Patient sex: M
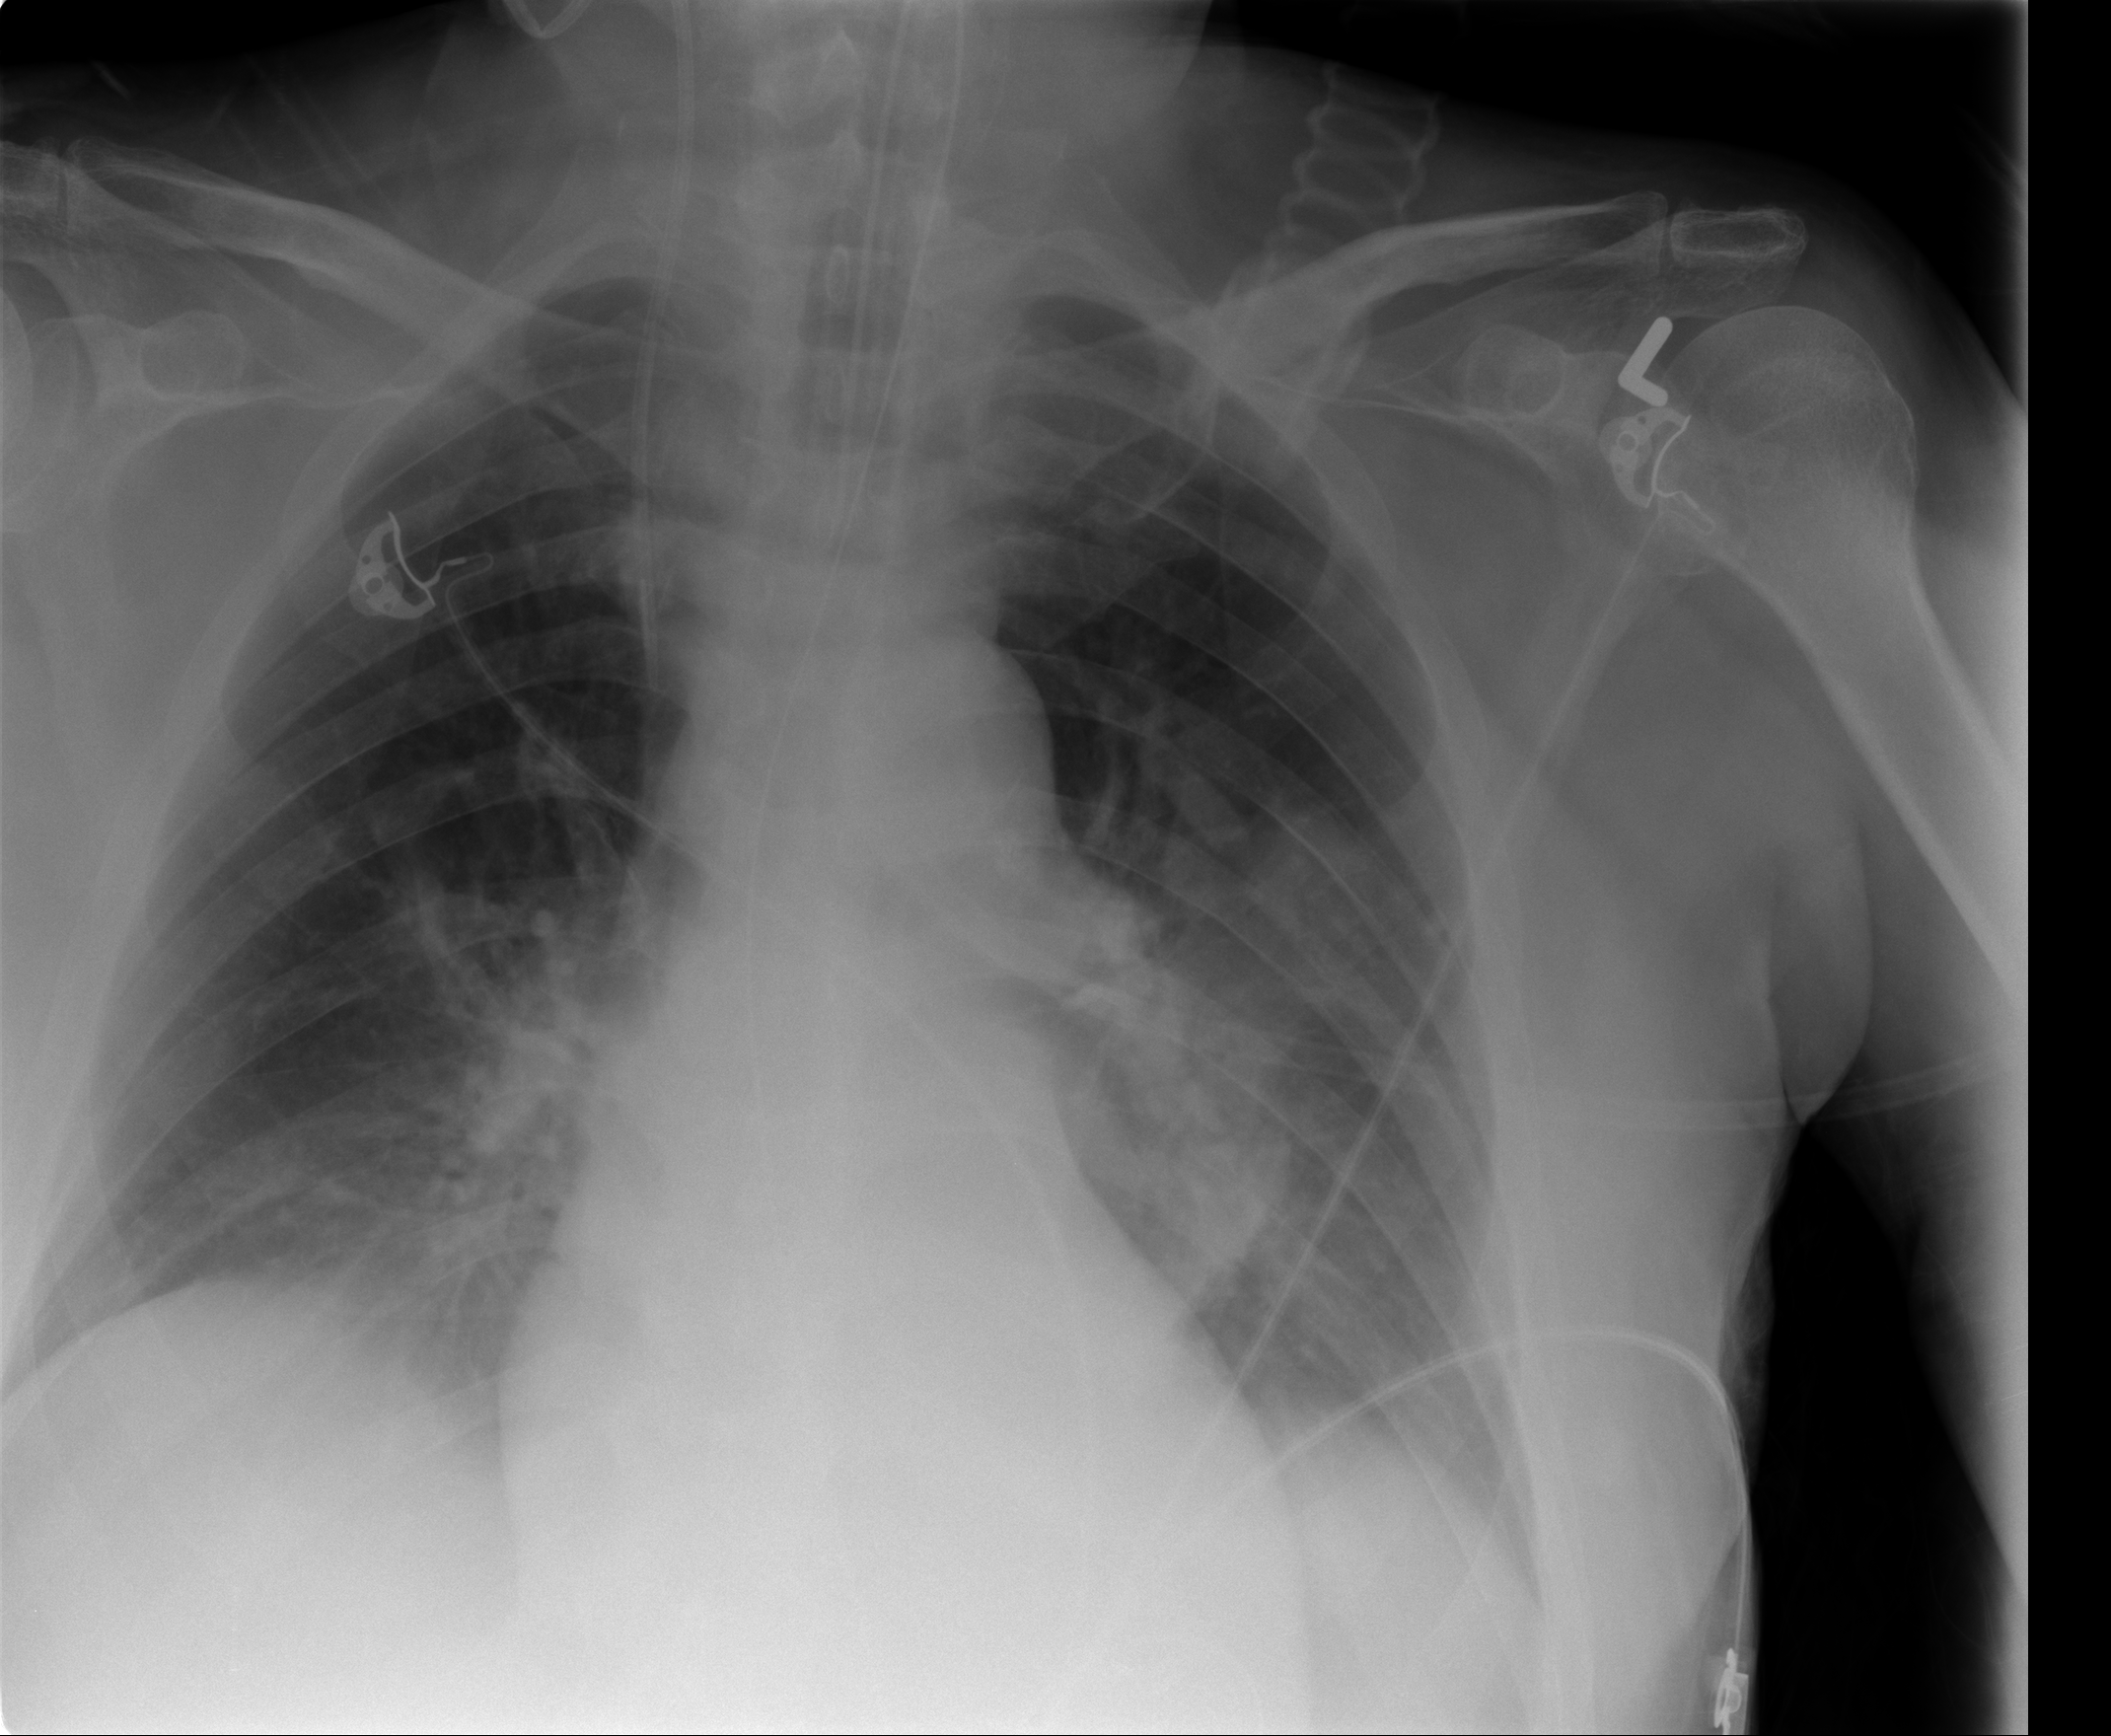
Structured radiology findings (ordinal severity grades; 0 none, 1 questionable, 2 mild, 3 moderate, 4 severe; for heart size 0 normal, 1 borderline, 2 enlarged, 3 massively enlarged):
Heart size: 0
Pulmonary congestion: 0
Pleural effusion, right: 0
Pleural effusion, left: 1
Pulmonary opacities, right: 1
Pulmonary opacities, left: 3
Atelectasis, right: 2
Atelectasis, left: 2